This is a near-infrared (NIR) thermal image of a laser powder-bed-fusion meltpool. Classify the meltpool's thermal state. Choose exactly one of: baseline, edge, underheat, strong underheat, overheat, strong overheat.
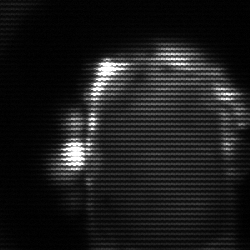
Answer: baseline